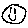
Label: smiley face